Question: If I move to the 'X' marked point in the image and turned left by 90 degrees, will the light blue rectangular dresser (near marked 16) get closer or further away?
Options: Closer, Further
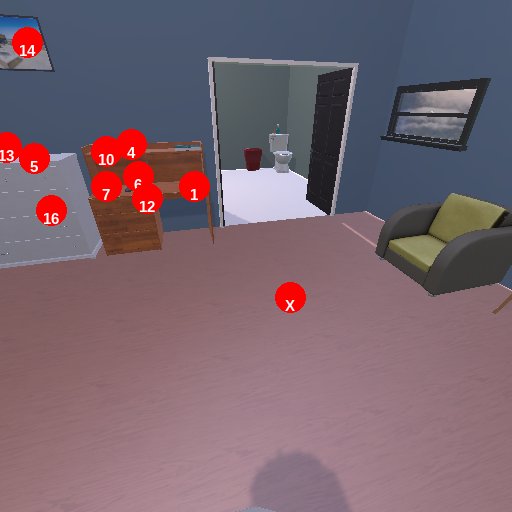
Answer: Closer